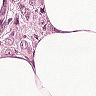
Metastatic tissue present: yes